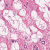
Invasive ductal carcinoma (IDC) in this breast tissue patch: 0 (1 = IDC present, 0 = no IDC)